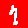
Digit: 1